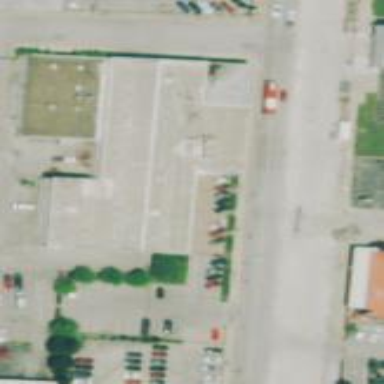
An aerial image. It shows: Car shop building.